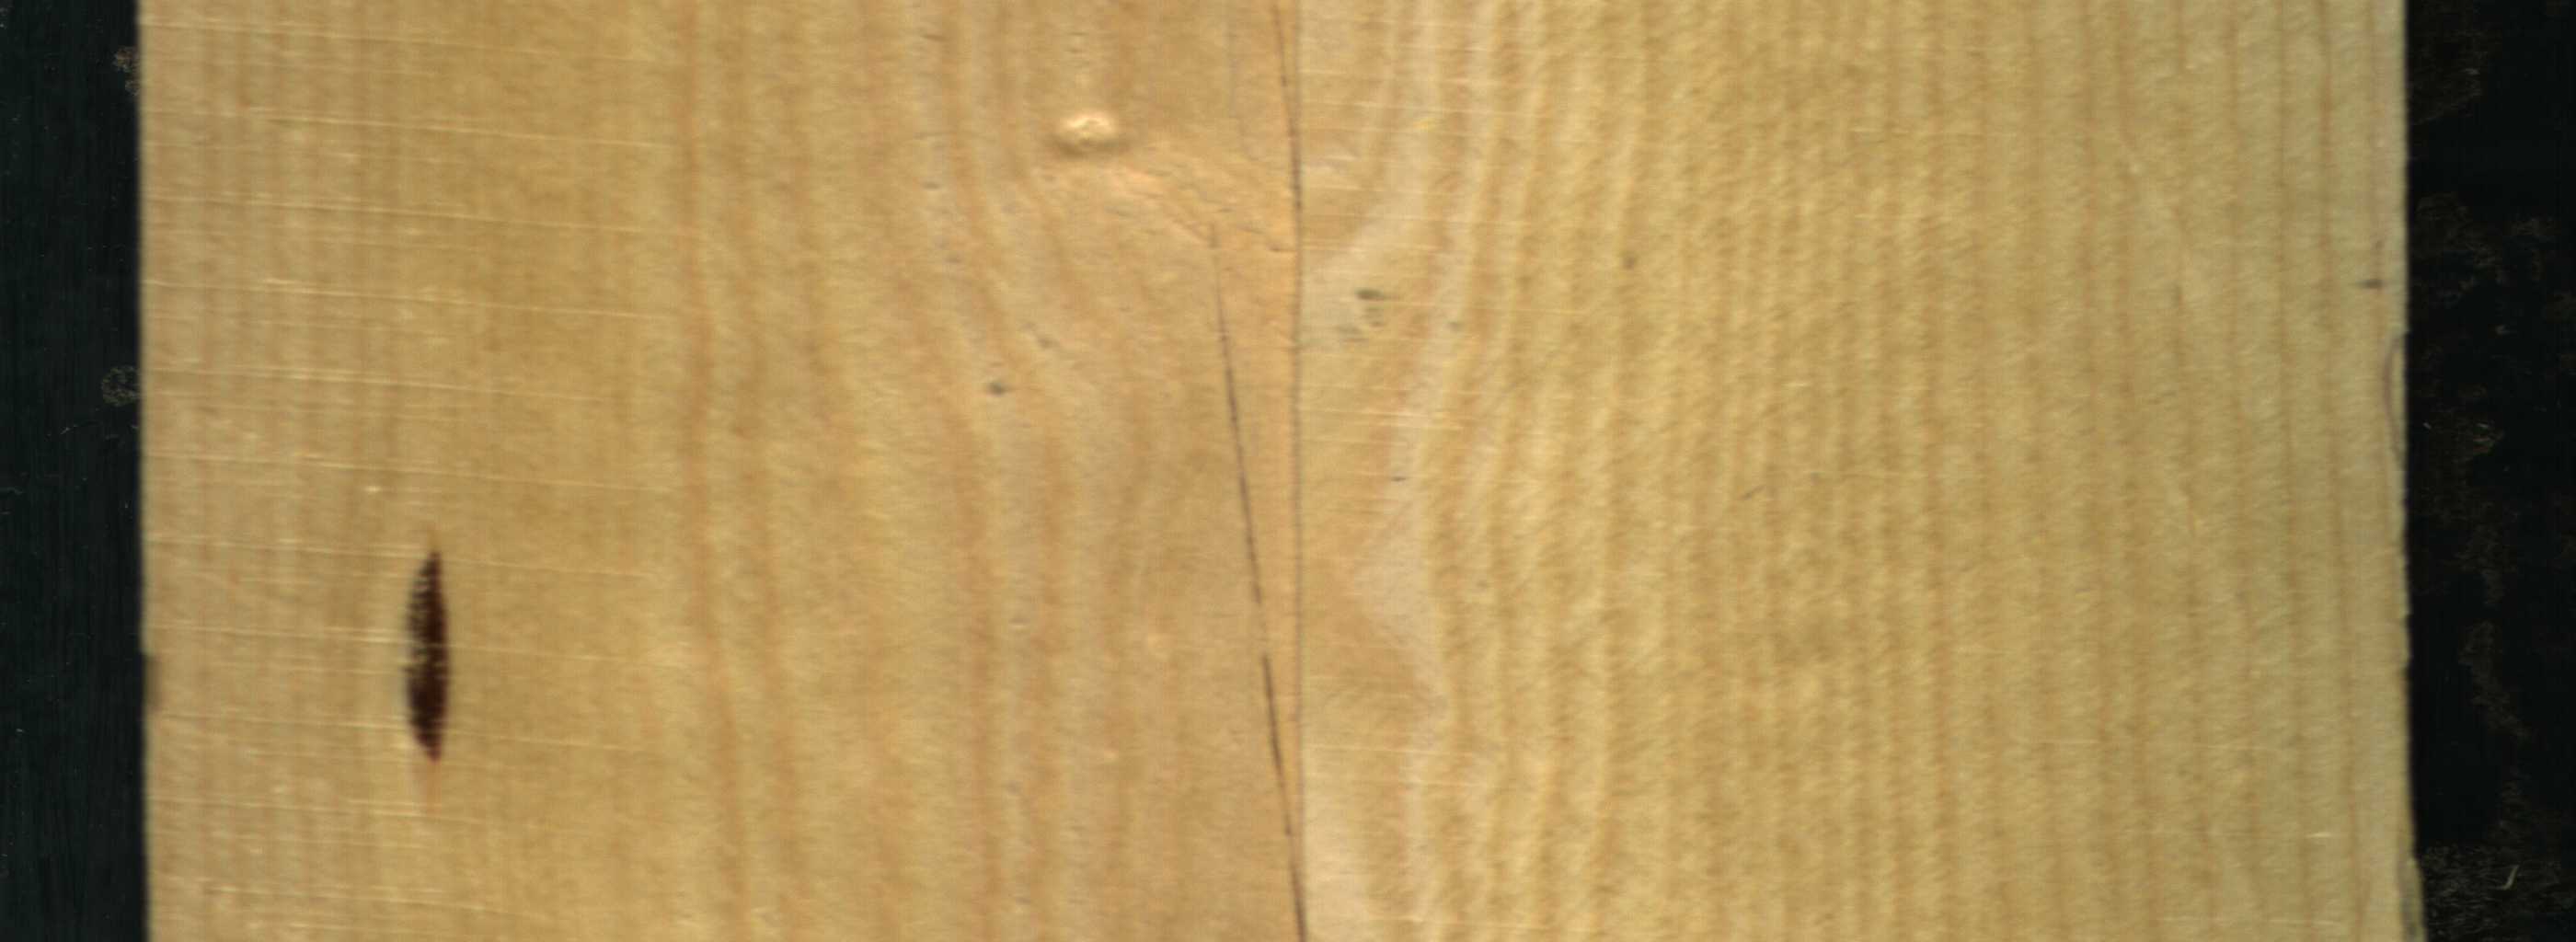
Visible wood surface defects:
resin
Crack
Crack
Crack
Crack
Crack
Crack
Crack